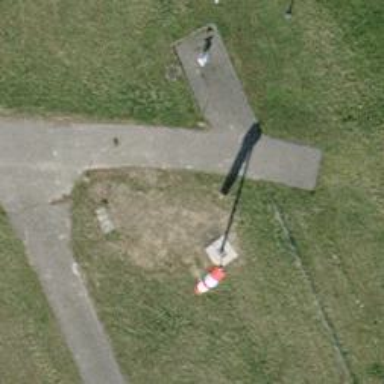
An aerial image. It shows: Windsock at the airport.